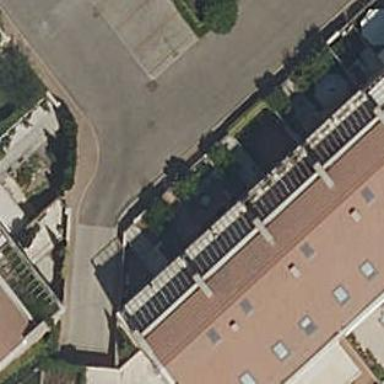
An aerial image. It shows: Terrace building.